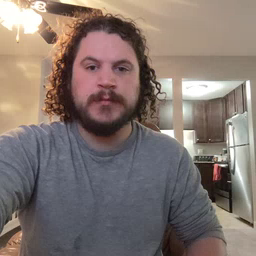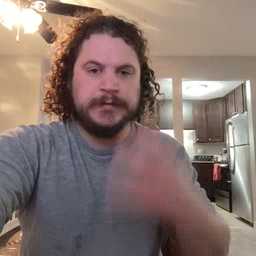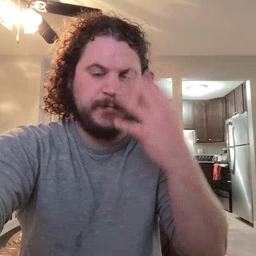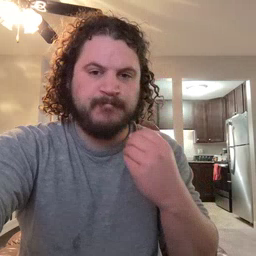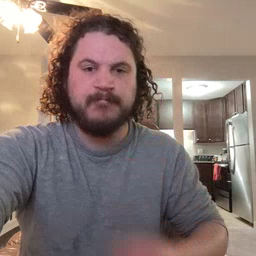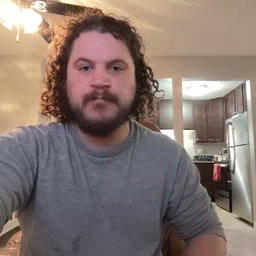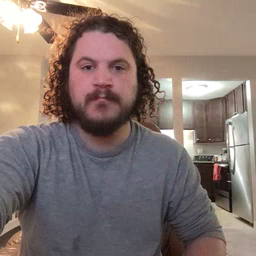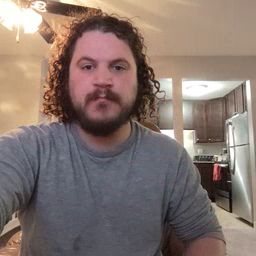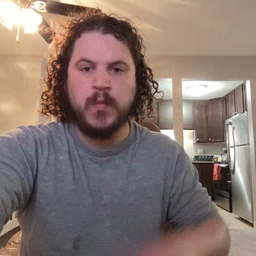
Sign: sleep